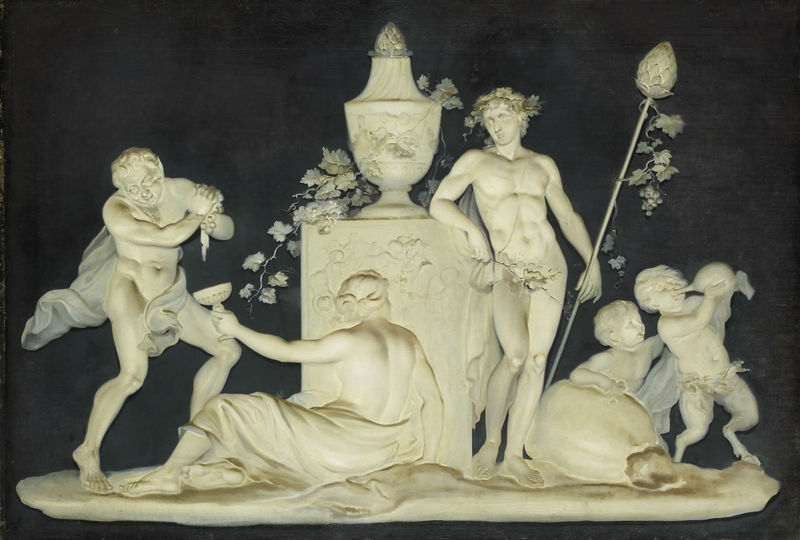
Titel: Bacchantisch tafereel
Künstler: Johannes van Dregt
Standort: Amsterdam
Institution: Rijksmuseum
Schlagwörter: akt, gott, gruppe, mann, nackt, blumen, frau, marmor, fest, flasche, trinken, sockel, kirche, kelch, engel, skulptur, trauben, vase, stab, figuren, wein, nackte, antike, rückenfigur, schlange, kranz, weintrauben, bacchus, satyr, pan, weinlaub, heiligtum, reben, putten, zirbelnuss, bachanal